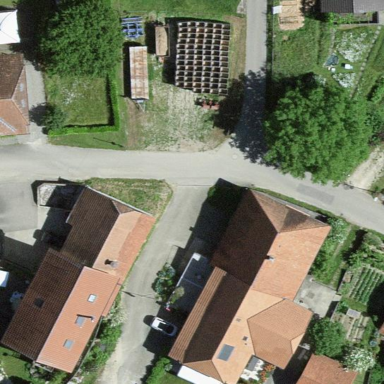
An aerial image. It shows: Farm building.